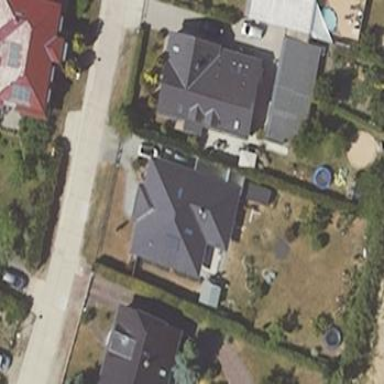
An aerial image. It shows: Simple house.